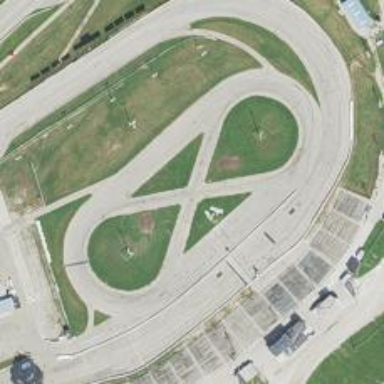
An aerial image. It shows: Raceway for motor sports.